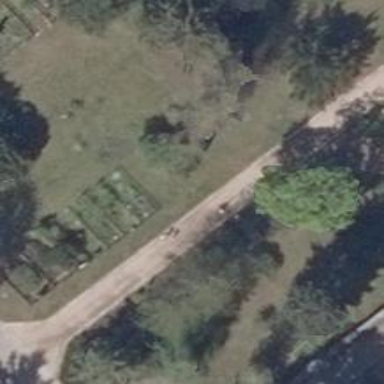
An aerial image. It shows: Cemetery with historic tombs marked with tombstones.